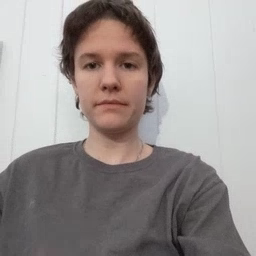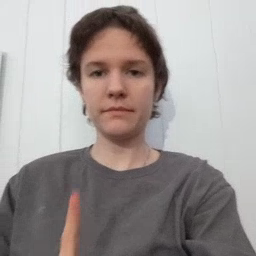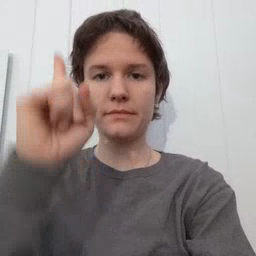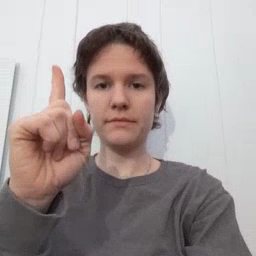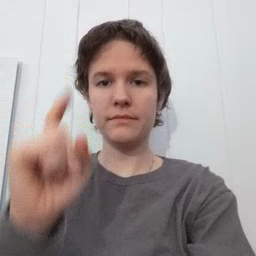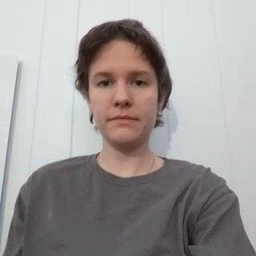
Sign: up